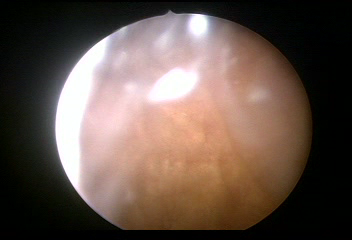
Modality: WLC
Class: Normal mucosa
Bladder cancer association: No